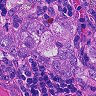
Metastatic tissue present: yes